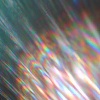
Label: sunburn